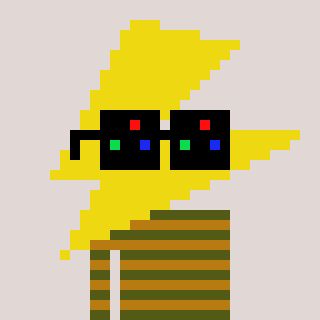
a pixel art character with square black sunglasses, a lightning bolt-shaped head and a gold-colored body on a warm background